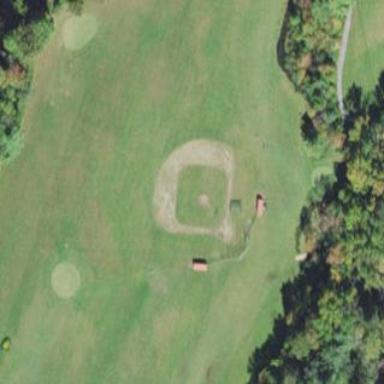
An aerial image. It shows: Baseball pitch for leisure land.